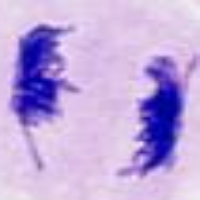
Label: anaphase